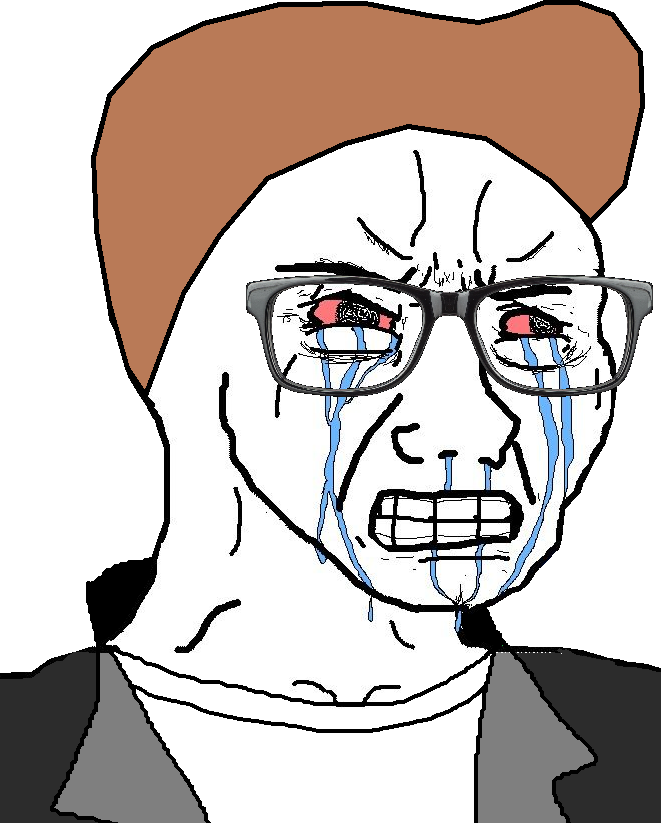
Label: 5_Crying_Wojak